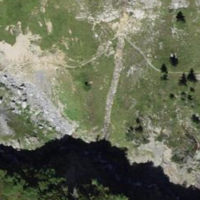
EUNIS habitat code: 23
Species observed at this site:
Melitaea diamina
Motacilla cinerea
Colias croceus
Phoenicurus ochruros
Falco tinnunculus